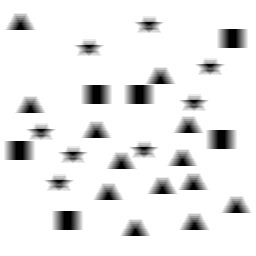
Squares: 6
Triangles: 13
Stars: 8
Total shapes: 27